Question: I'm having trouble persisting primitive type collection using (Fluent)NHibernate.
Here's the entity and mapping:
'''
public class SomeOne
{
public virtual long ID { get; set; }
public virtual string Name { get; set; }
public virtual string Description { get; set; }
public virtual Iesi.Collections.Generic.ISet<string> Foo { get; protected set; }
public SomeOne()
{
Foo = new HashedSet<string>();
}
}
public SomeOneMap()
{
Id(x => x.ID).GeneratedBy.Identity();
Map(x => x.Name);
Map(x => x.Description);
HasMany(x => x.Foo).Element("Code").AsSet().Not.Inverse();
Table("SomeTypeOne");
}
'''
However, when I try to save SomeOne instance, associated Foo strings get's ignored.
'''
var session = factory.OpenSession();
var one = new SomeOne();
one.Foo.Add("Dato");
one.Foo.Add("Mari");
session.Save(one);
'''
Any idea what could be wrong?
Thanks
UPDATE
---
Here's db schema. it's generated by NH.
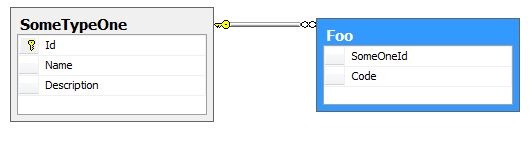
Answer: There are two ways of ensuring your collected is persisted.
1. Call session.Flush(); after session.Save(one);. This will cause NHibernate to persist your collection. More information on flush can be found here.
2. Wrap the whole thing in a transaction, i.e. using (var session = factory.OpenSession())
using (var transaction = session.BeginTransaction())
{
var one = new SomeOne();
one.Foo.Add("Dato");
one.Foo.Add("Mari");
session.Save(one);
transaction.Commit();
}
There are several reasons why option two is better than option one. The main advantage is that all objects are saved back to the DB within the same transaction, so if one insert fails then the transaction is rolled back and your DB is not left in an inconsistent state. The acceped answer to this <URL> has an extensive explanation of why you should use transactions with NHibernate.